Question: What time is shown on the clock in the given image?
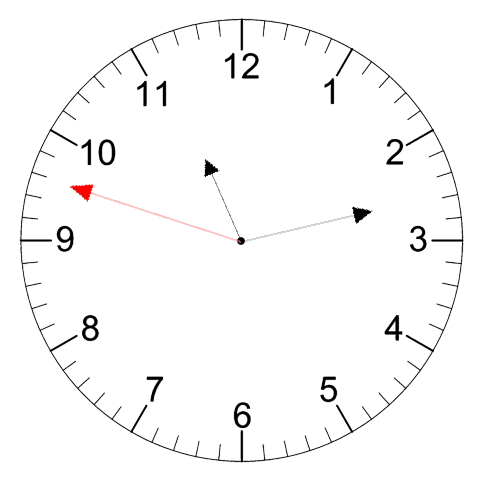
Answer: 11:12:48